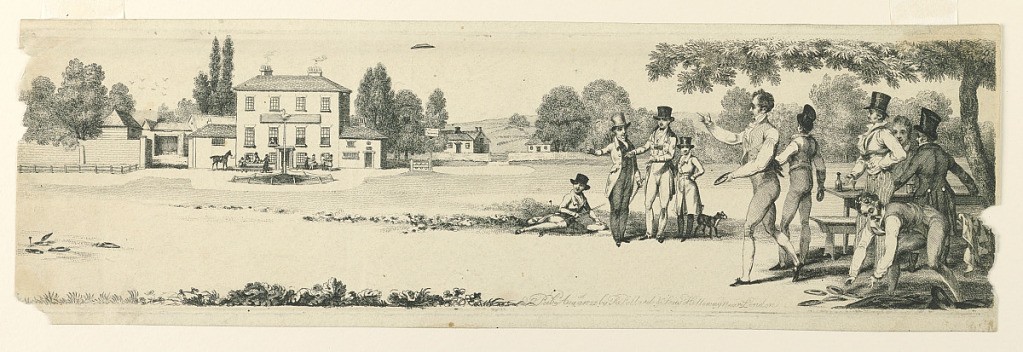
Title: Pitching Quoits (Part of a Panorama)
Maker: Robert Pollard, English, 1755 - 1838
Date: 1823
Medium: Etching on paper
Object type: Print
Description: A group of men are seen engaged in a game of quoits. In the background, an inn and pillory. Below, publisher's name and the date.